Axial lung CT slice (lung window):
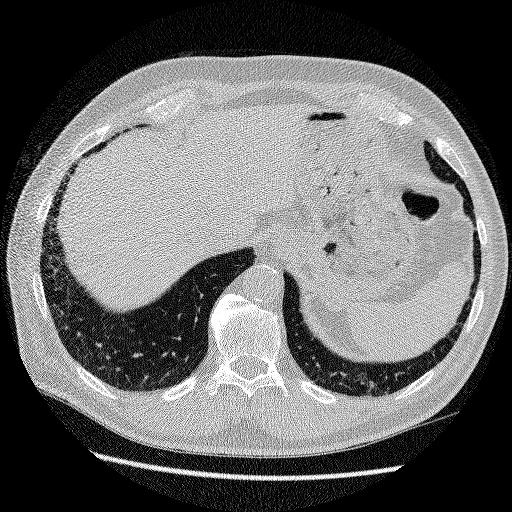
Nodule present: no